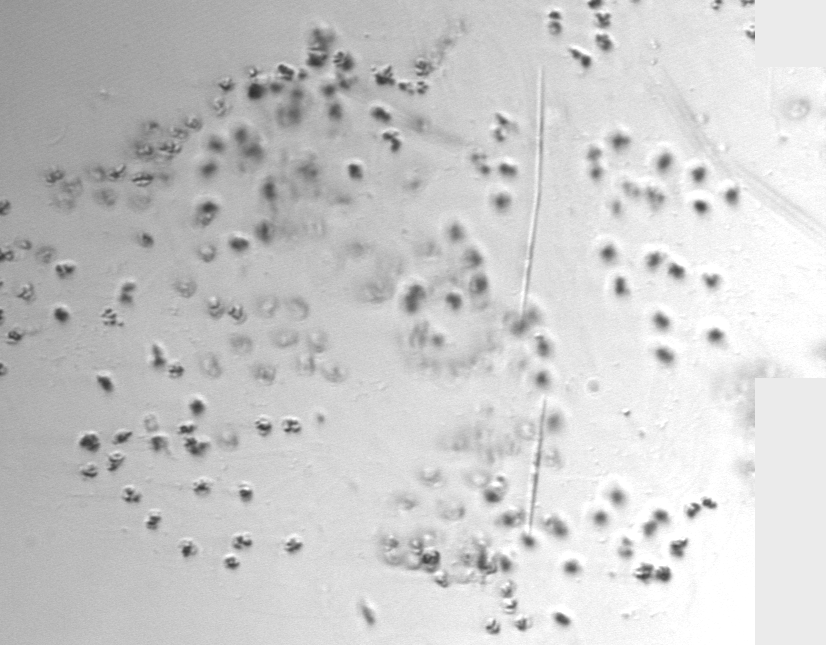
Label: Phaeocystis